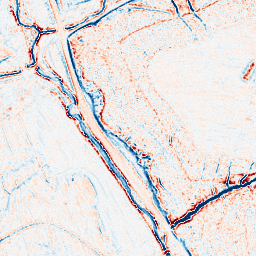
Category: edge_preserving
Decomposition family: anisotropic_diffusion
Decomposition parameters: iterations: 10
kappa: 100
gamma: 0.1
Upsampling method: linear_exact
Upsampling parameters: scale: 2
Upsampling scale: 2